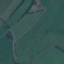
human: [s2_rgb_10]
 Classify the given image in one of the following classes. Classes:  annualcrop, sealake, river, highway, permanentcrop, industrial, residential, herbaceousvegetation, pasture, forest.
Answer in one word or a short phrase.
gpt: Pasture